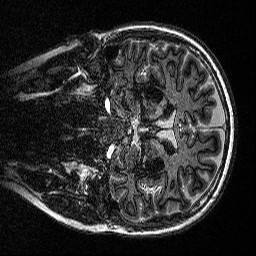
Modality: MP2RAGE
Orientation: coronal
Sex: female
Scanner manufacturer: siemens
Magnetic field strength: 3 T
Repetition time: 5 s
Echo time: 0.00292 s